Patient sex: M
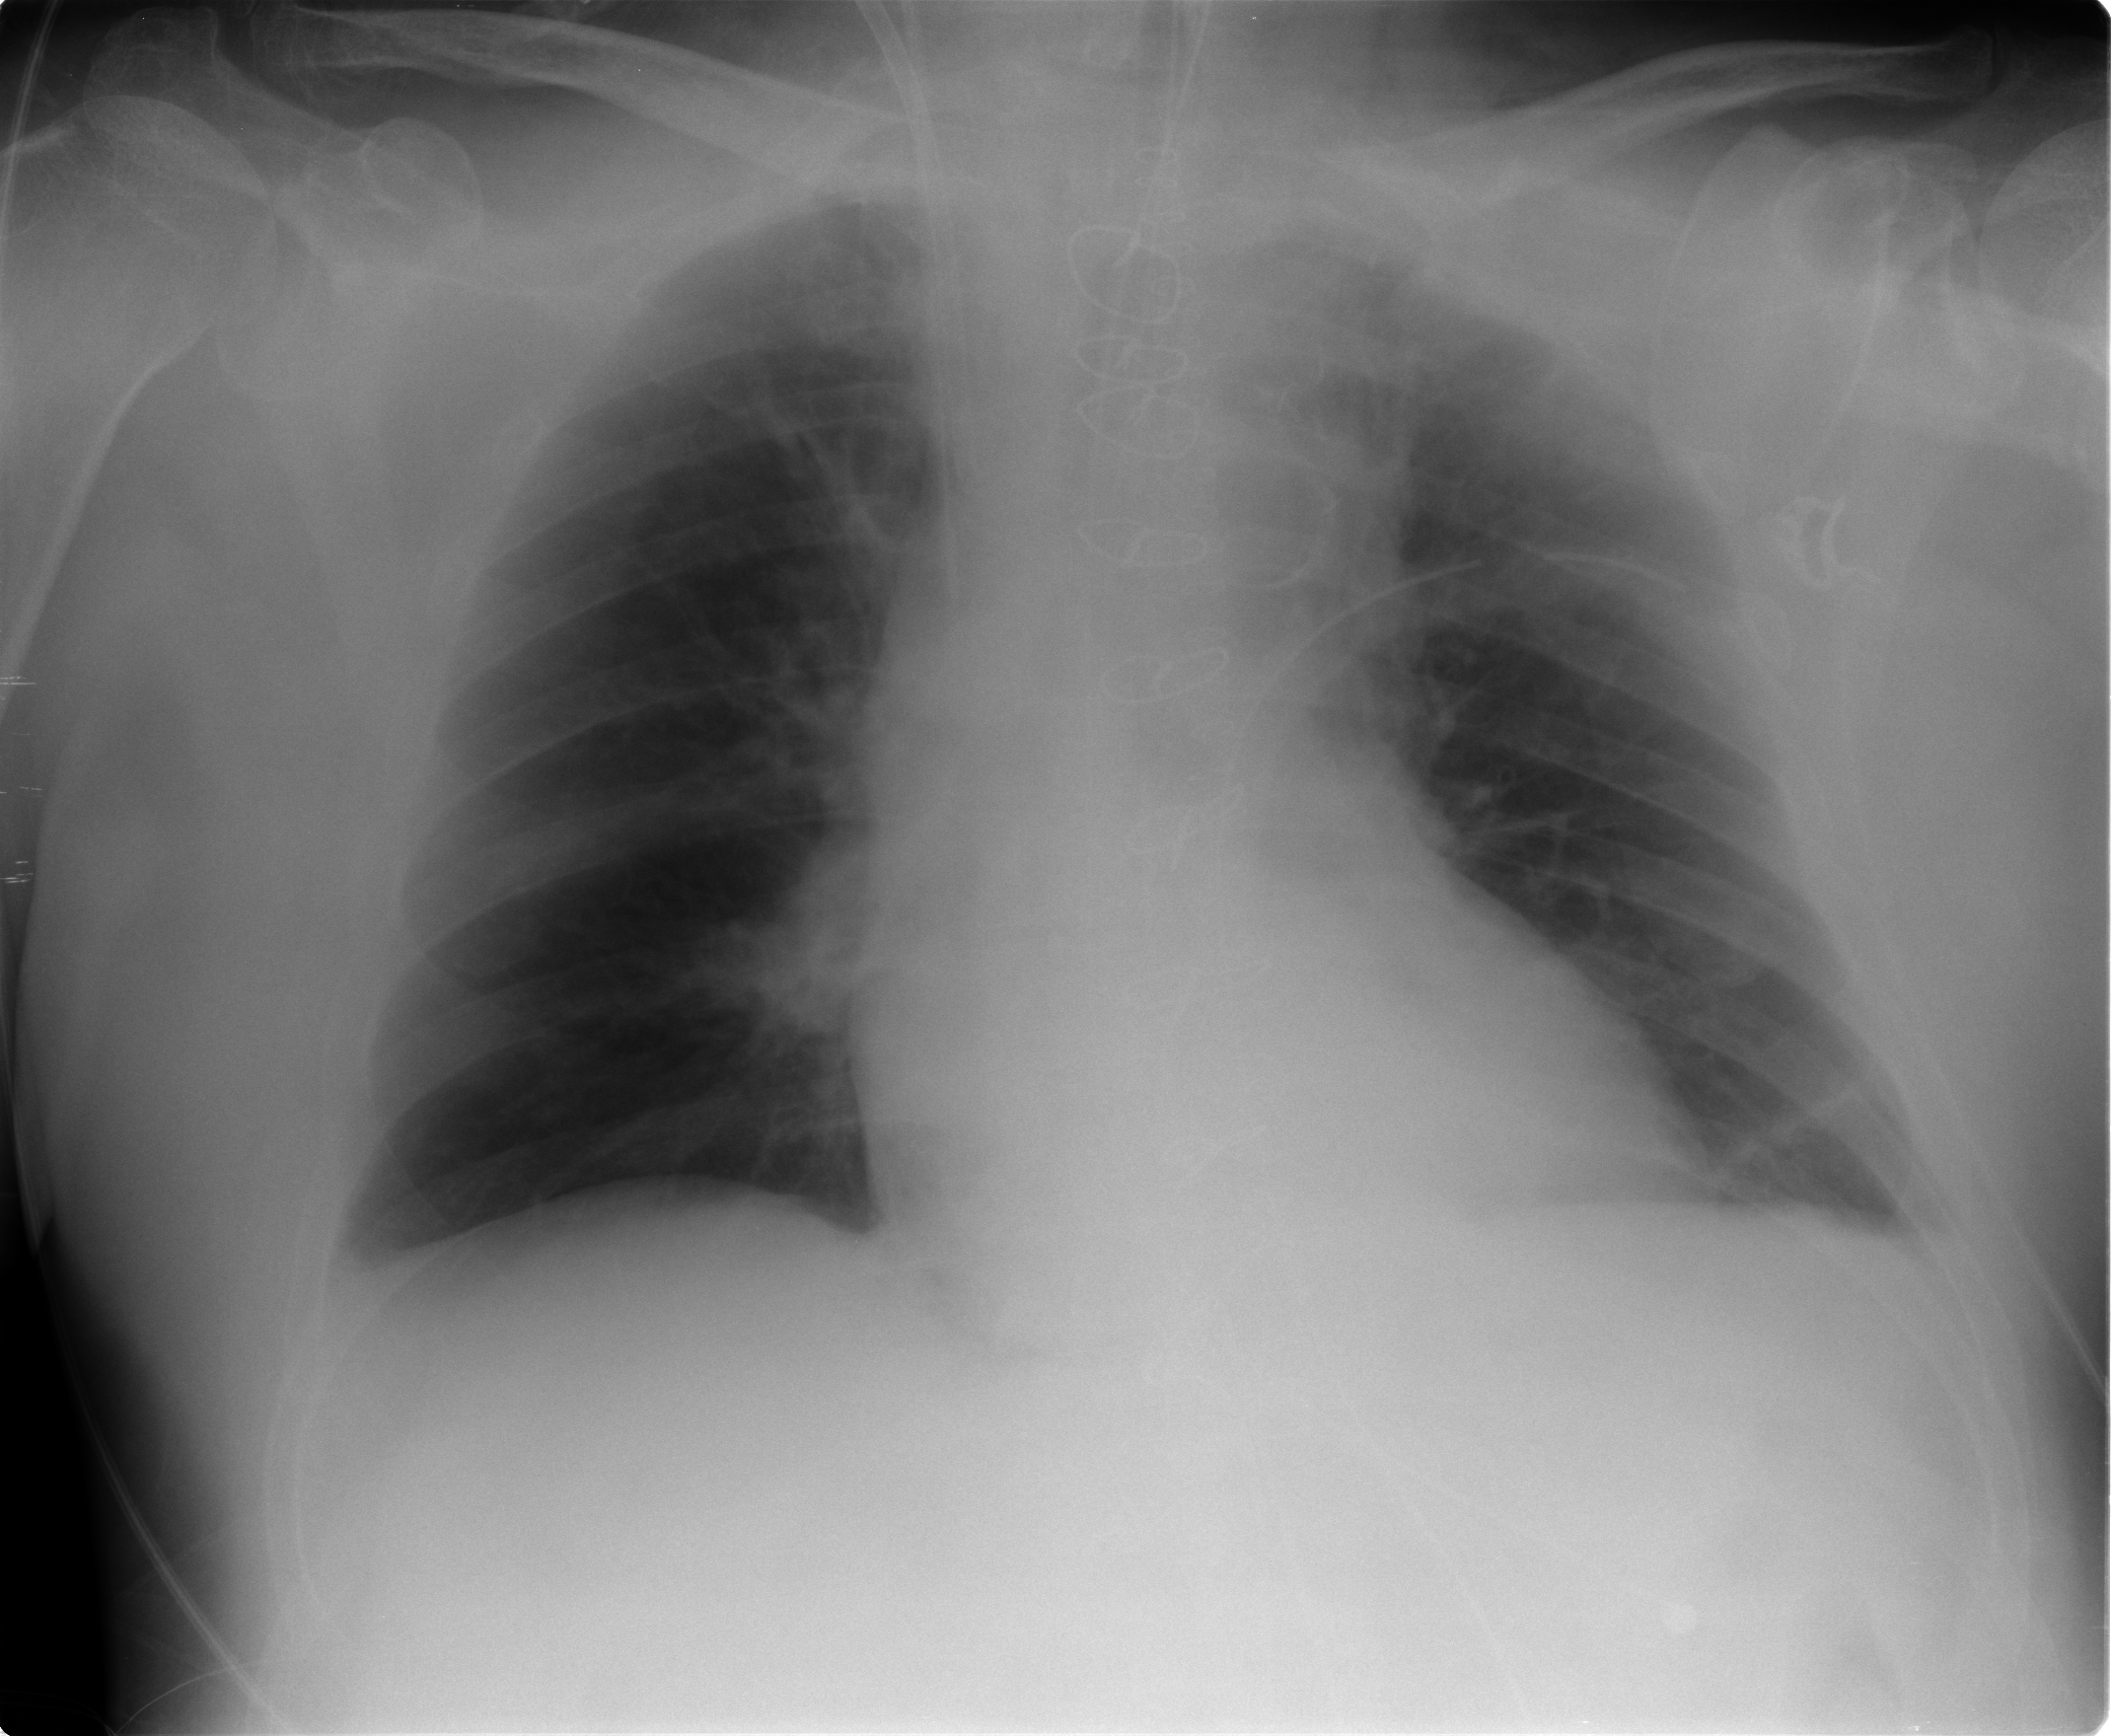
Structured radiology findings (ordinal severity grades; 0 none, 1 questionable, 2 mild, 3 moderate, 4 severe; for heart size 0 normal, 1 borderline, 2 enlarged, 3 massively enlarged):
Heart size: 2
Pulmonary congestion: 0
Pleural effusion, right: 0
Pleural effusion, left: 0
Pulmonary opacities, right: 0
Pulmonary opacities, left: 0
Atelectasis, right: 1
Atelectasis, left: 1